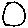
Label: moon